Question: I am trying to implement a framing effect as shown in the image. All i want is to change background opacity inside a div. Here is what I tried,
'''
.parent {
background-color:rgba(0,0,0,0.6);
}
.child {
background-color:transparent;
}
'''
But its not working
html
'''
<html>
<head>
<title>Xpress Music</title>
<script src="jquery.min.js"></script>
<link rel="stylesheet" type="text/css" href="Express.css">
</head>
<body>
<div class="wrapper main">
<div class="main_box">
<div class="logo">
<img src="logo.png" alt="logo.png" width="8%">
</div>
<div class="wrapper wrapper1">
<div class="frame" style="font-size:2vw;border-width:0px;margin-top:-10%;">COMING SOON...</div>
<div class="frame frame1"></div>
<div class="frame" style="border-width:0px;">
<div class="field">
<form action="/subscribe" method="get">
<input type="submit" name="search" value="Go" style="float: right" />
<div style="overflow: hidden; padding-right: .5em;">
<input type="text" name="term" style="width: 100%;" />
</div>
</form>
</div>
</div>
</div>
</div>
</div>
</body>
</html>
'''
css
'''
body{
background-image: url('big-image.jpg') ;
background-size: 100%;
background-repeat: no-repeat;
margin: 0px;
font-family: gunplay;
}
@font-face {
font-family: gunplay;
src: url(gunplay.ttf);
}
.logo{
padding-left: 2%;
padding-top: 2%;
}
.frame {
position: absolute;
top: 0;
bottom: 0;
right: 0;
left: 0;
color: white;
border:9px solid #f4f4f4;
}
.frame1, .frame4 {
border-width: 12px;
}
.frame2, .frame3 {
opacity: 0.5;
}
.frame4 {
opacity: 0.7;
}
.frame1 {
opacity: 0.8;
}
.main {
width: 100%;
}
.main:after {
padding-top: 55.62%;
}
.main_box {
position: absolute;
top: 0;
bottom: 0;
right: 0;
left: 0;
color: white;
}
.wrapper {
display: inline-block;
position: relative;
}
.wrapper:after {
display: block;
content: '';
}
'''

This is the entire part of my code.
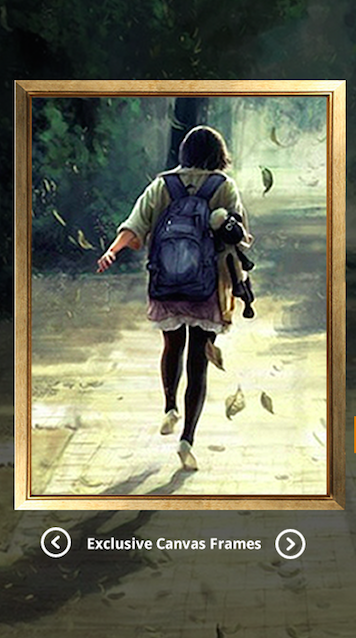
Answer: You'll have to use ':before' and ':after' pseudo selectors.
It's an awkward one but you can do it like so: <URL>
'''
html {
height:100%;
width:100%;
}
body {
background-image: url('http://media1.santabanta.com/full1/Outdoors/Landscapes/landscapes-267a.jpg');
background-size: 100%;
background-repeat: no-repeat;
margin: 0px;
font-family: gunplay;
height:100%;
width:100%;
overflow:hidden;
}
.container {
position:relative;
height:100%;
width:100%;
}
.frame {
background-image: url('http://i.imgur.com/4AcIXsD.png');
background-repeat: no-repeat;
background-size: 100%;
height:340px;
width:300px;
position:absolute;
left:calc(50% - 150px);
top:calc(50% - 170px);
}
.frame:before {
content:'';
background:rgba(0, 0, 0, 0.5);
display:block;
position:absolute;
left:-1000%;
top:-1000%;
bottom:-1000%;
right:100%;
}
.frame:after {
content:'';
background:rgba(0, 0, 0, 0.5);
display:block;
position:absolute;
right:-1000%;
top:-1000%;
bottom:-1000%;
left:100%;
}
.frame2 {
height:100%;
width:100%;
}
.frame2:before {
content:'';
background:rgba(0, 0, 0, 0.5);
display:block;
position:absolute;
left:0;
top:-1000%;
bottom:100%;
right:0;
}
.frame2:after {
content:'';
background:rgba(0, 0, 0, 0.5);
display:block;
position:absolute;
right:0;
top:100%;
bottom:-1000%;
left:0;
}
'''
'''
<div class="container">
<div class="frame">
<div class="frame2"></div>
</div>
</div>
'''
Basically you use the 'before' and 'after' on the main '.frame' element to put overlay opacity over the left and right, and then you put an element within that set to the same size that use 'before' and 'after' to put overlay opacity at the top and bottom.
Also the 'overflow:hidden;' on the body (or whatever the parent will be) is important otherwise you'll have long scrollbars.